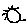
Label: sun